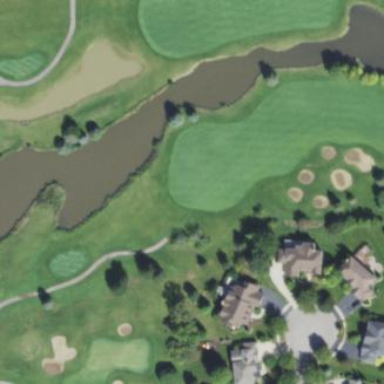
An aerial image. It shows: Water hazard in golf course. The hazard is natural water feature.